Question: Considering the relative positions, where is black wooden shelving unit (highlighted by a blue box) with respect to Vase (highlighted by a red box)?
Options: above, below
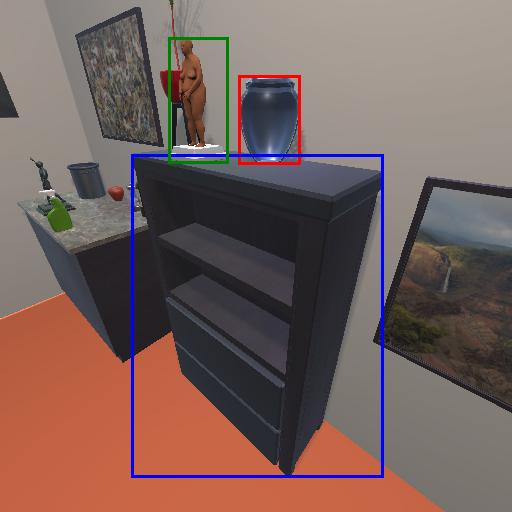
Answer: above